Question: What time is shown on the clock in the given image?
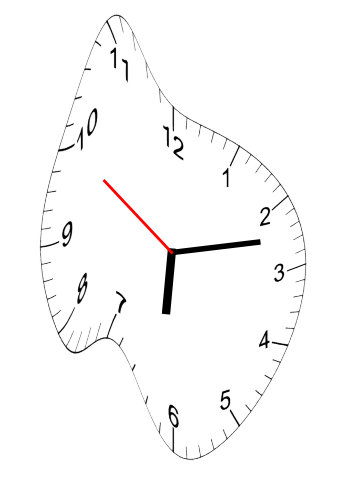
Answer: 06:12:50